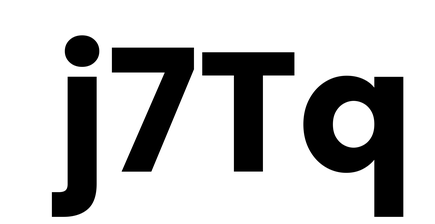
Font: Poppins-Bold